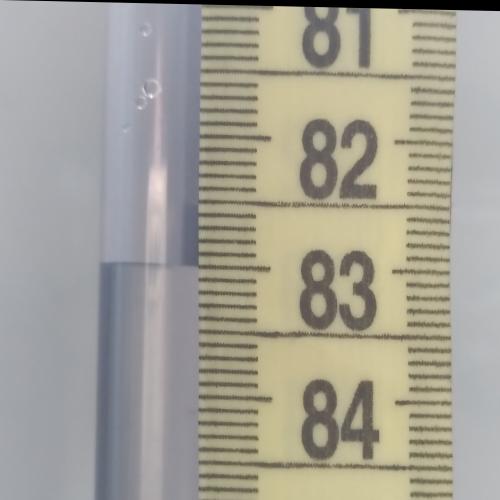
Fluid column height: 83.0 cm